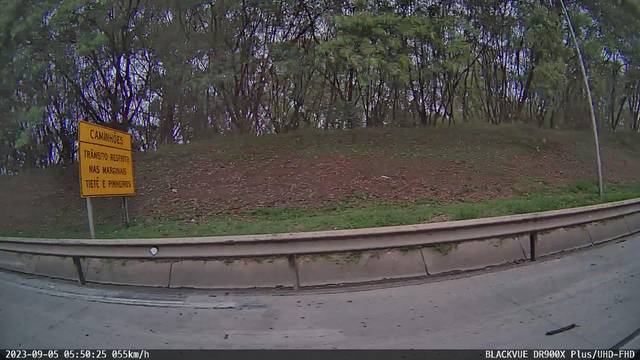
Region: Brazil
Coordinates: -23.509, -46.825